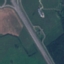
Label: Highway